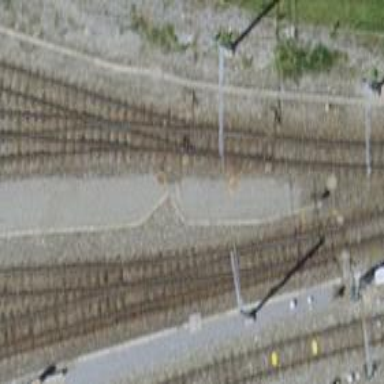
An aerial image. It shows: Railway switch.